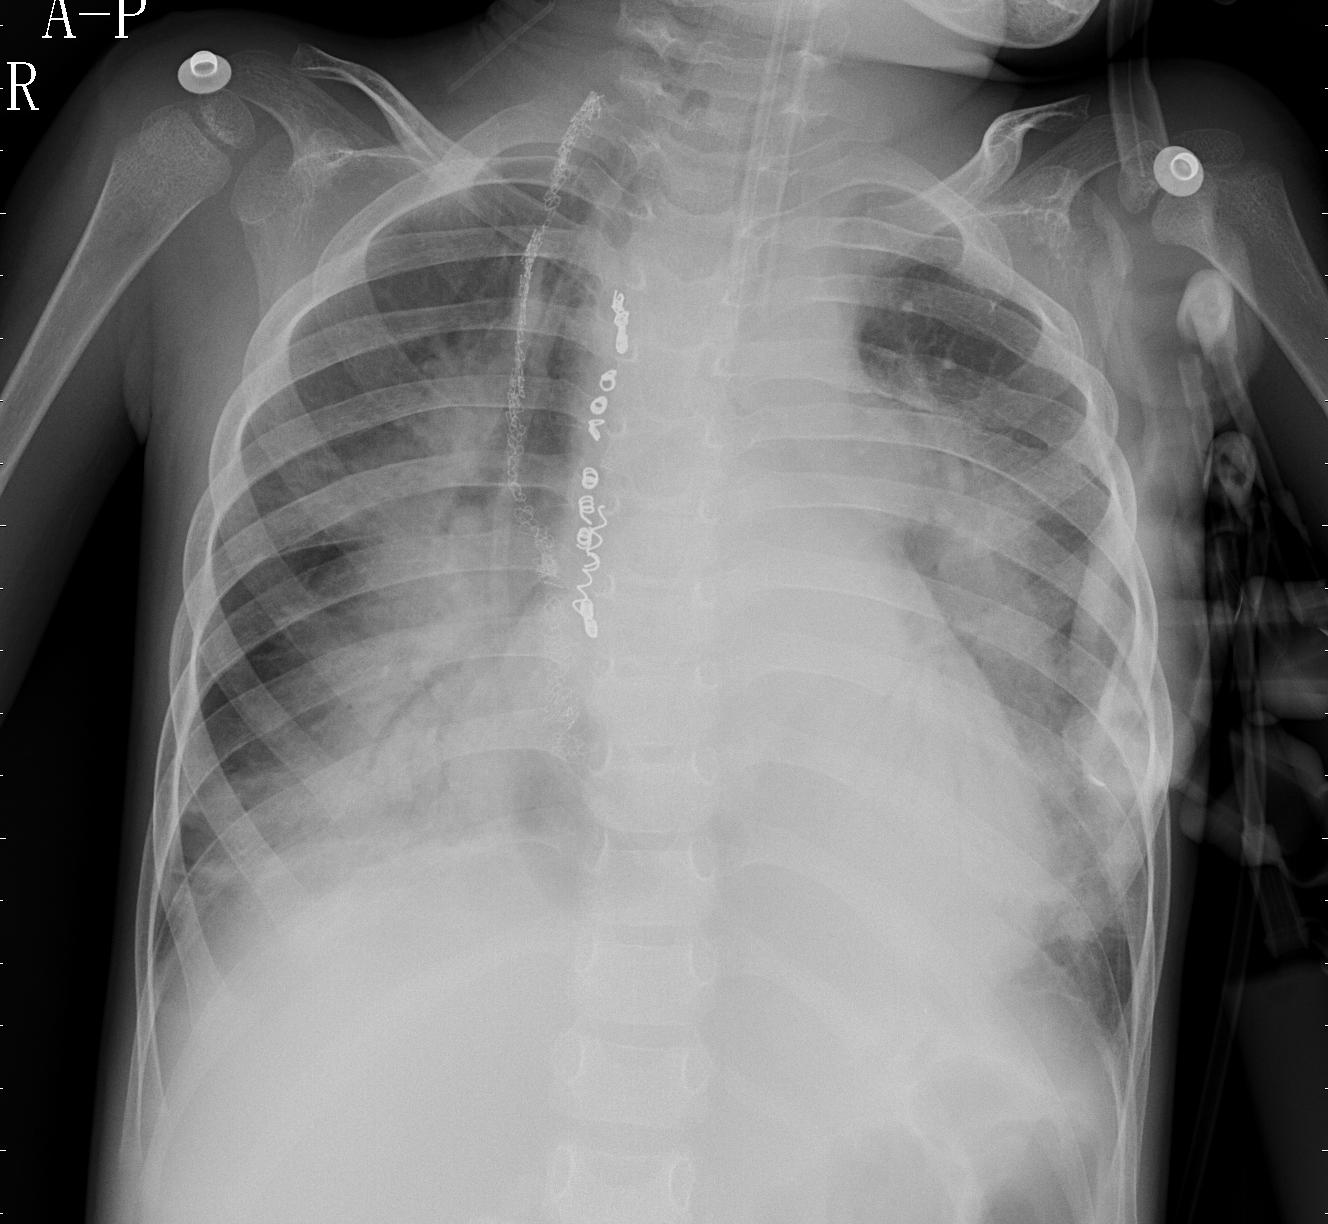
Diagnosis: PNEUMONIA